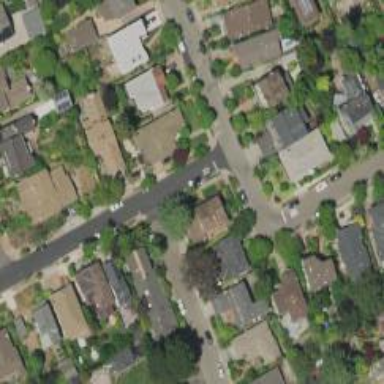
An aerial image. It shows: Residential road with separate sidewalk.